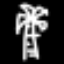
Label: palm tree